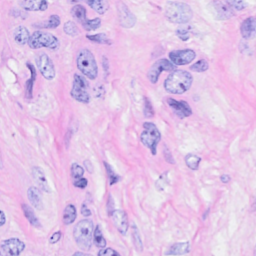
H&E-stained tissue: Breast